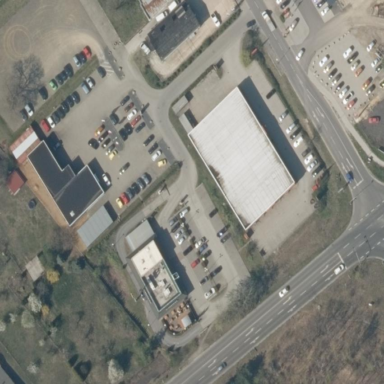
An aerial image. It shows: Retail area.